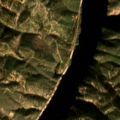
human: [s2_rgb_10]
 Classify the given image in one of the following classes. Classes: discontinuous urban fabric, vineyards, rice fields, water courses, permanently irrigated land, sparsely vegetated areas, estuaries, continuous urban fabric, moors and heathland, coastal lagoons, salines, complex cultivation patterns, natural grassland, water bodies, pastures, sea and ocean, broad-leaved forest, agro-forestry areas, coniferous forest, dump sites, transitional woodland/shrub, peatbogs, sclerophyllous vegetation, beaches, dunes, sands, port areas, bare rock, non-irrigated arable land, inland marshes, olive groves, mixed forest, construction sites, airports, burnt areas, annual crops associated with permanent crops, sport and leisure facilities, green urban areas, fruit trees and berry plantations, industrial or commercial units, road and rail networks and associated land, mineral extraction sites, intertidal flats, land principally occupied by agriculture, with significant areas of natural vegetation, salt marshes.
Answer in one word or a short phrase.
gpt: land principally occupied by agriculture, with significant areas of natural vegetation, sclerophyllous vegetation, transitional woodland/shrub, water courses